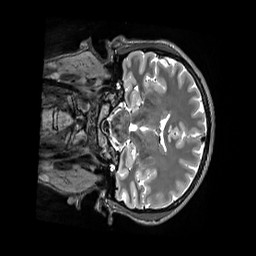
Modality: T2w
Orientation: coronal
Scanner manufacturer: siemens
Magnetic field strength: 3 T
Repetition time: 3.2 s
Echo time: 0.451 s